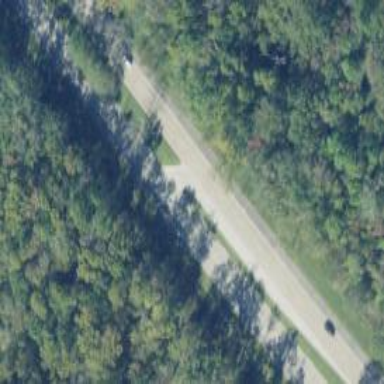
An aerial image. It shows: Primary highway.